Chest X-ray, PA view. Patient: 21 years old, sex M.
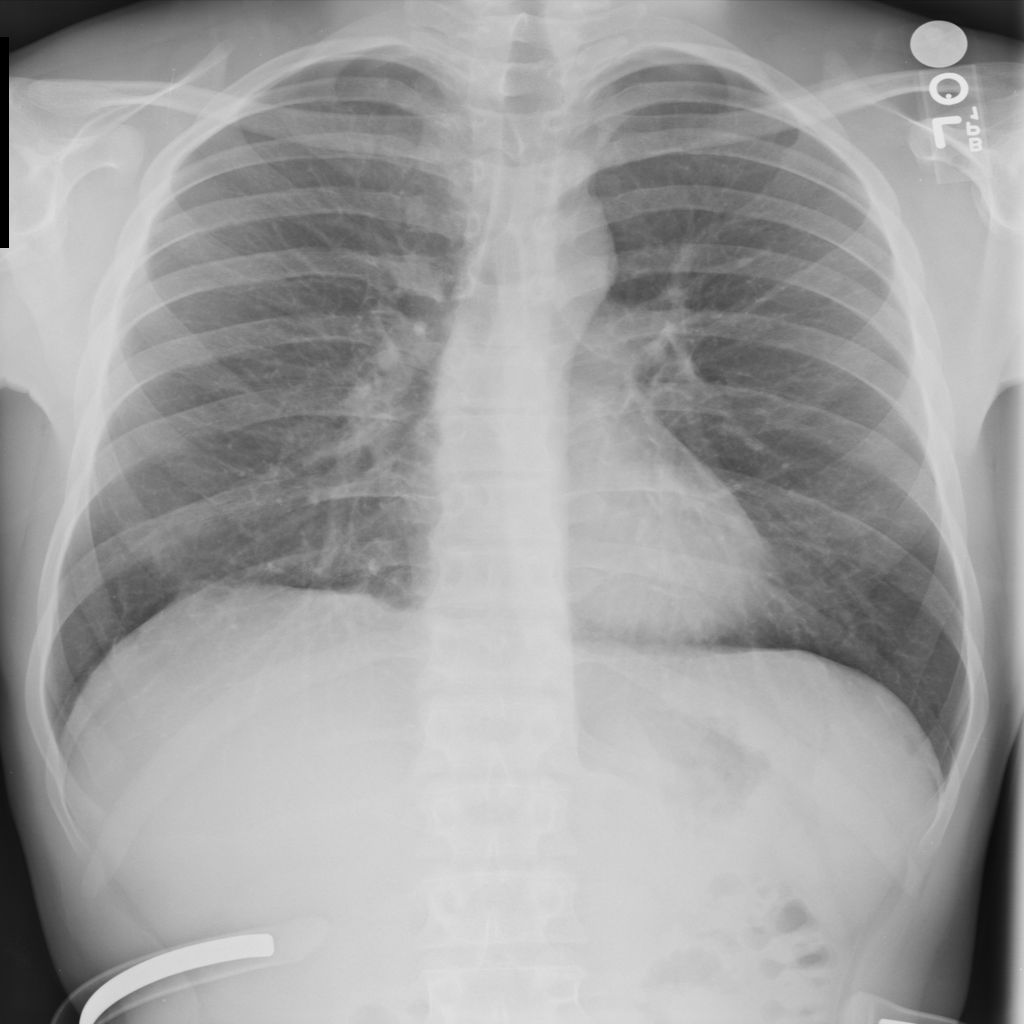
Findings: No Finding